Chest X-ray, PA view. Patient: 57 years old, sex M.
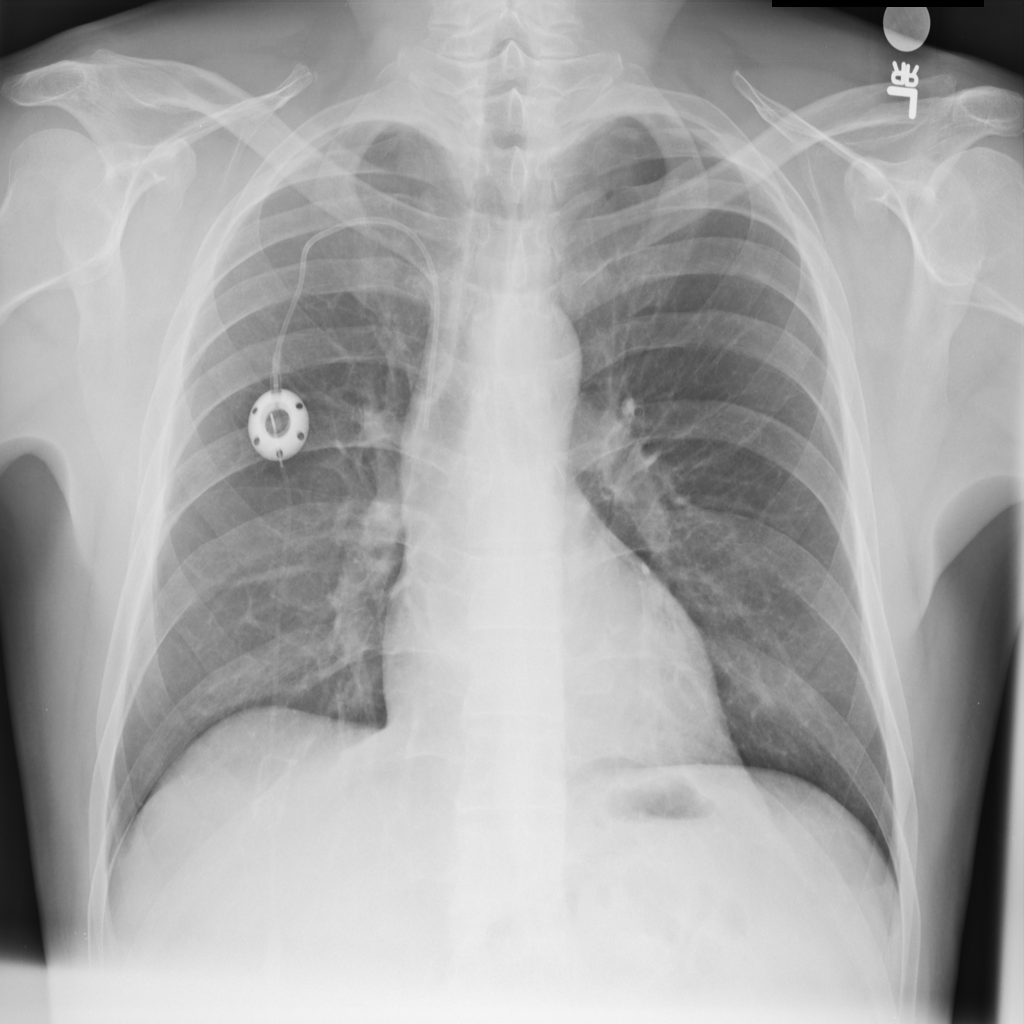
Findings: No Finding